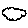
Label: cloud